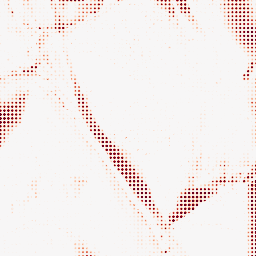
Category: morphological
Decomposition family: morphological_ellipse
Decomposition parameters: operation: opening
width: 10
height: 50
Upsampling method: sinc_blackman
Upsampling parameters: scale: 8
kernel_size: 4
Upsampling scale: 8